Question: First of all it's not a duplicate as in <URL>
How do I change the status bar color which should be same as in navigation bar.
I want the status bar color to be same as the navigation bar color

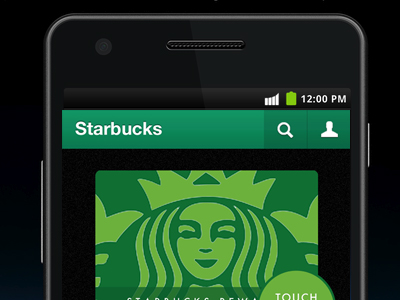
Answer: Update:
Lollipop:
'''
public abstract void setStatusBarColor (int color)
'''
Added in API level 21
Android Lollipop brought with it the ability to change the color of status bar in your app for a more immersive user experience and in tune with Google's 'Material Design Guidelines'.
Here is how you can change the color of the status bar using the new 'window.setStatusBarColor' method introduced in 'API level 21'.
Changing the color of status bar also requires setting two additional flags on the Window; you need to add the 'FLAG_DRAWS_SYSTEM_BAR_BACKGROUNDS' flag and clear the 'FLAG_TRANSLUCENT_STATUS' flag.
Working Code:
'''
import android.view.Window;
'''
...
'''
Window window = activity.getWindow();
// clear FLAG_TRANSLUCENT_STATUS flag:
window.clearFlags(WindowManager.LayoutParams.FLAG_TRANSLUCENT_STATUS);
// add FLAG_DRAWS_SYSTEM_BAR_BACKGROUNDS flag to the window
window.addFlags(WindowManager.LayoutParams.FLAG_DRAWS_SYSTEM_BAR_BACKGROUNDS);
// finally change the color
window.setStatusBarColor(ContextCompat.getColor(activity,R.color.my_statusbar_color));
'''
Offcial developer reference : <URL>
Example :<URL>
<URL>

The 'transitionName' for the view background will be 'android:status:background'.